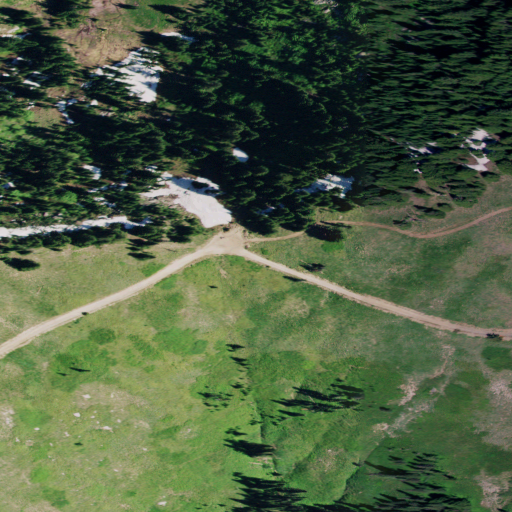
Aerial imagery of gap in Idaho named Freezeout Saddle containing shrub, evergreen forest, and barren land